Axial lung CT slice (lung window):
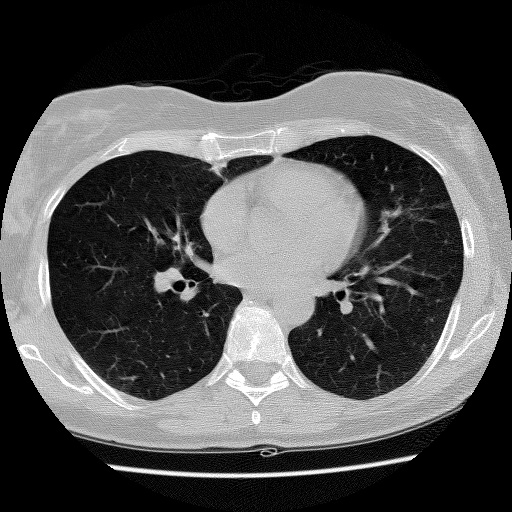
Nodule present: yes
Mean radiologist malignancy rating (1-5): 2